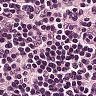
Metastatic tissue present: no